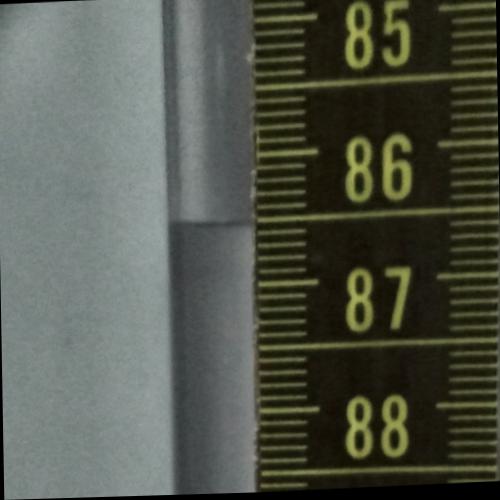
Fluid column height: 86.5 cm